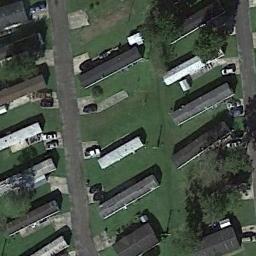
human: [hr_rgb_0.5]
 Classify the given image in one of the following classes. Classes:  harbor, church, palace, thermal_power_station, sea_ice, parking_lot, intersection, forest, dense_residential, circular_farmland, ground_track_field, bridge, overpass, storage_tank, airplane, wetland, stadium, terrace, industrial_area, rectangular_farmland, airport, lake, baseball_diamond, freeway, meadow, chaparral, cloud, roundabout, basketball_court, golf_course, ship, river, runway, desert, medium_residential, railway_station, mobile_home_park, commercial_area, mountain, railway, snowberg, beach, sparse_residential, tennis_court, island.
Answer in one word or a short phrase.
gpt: mobile_home_park